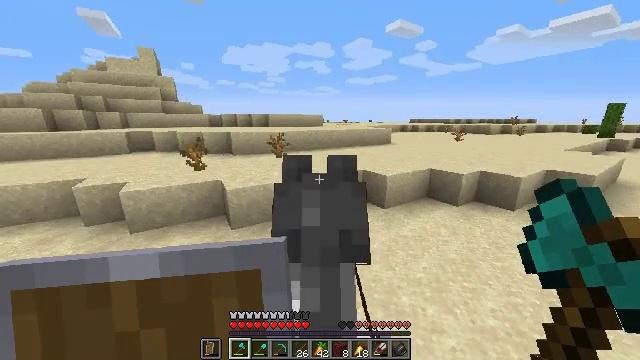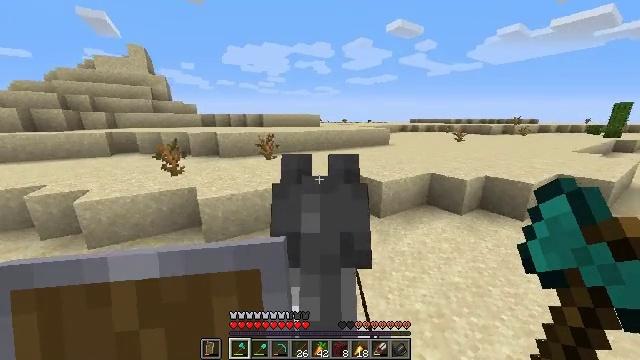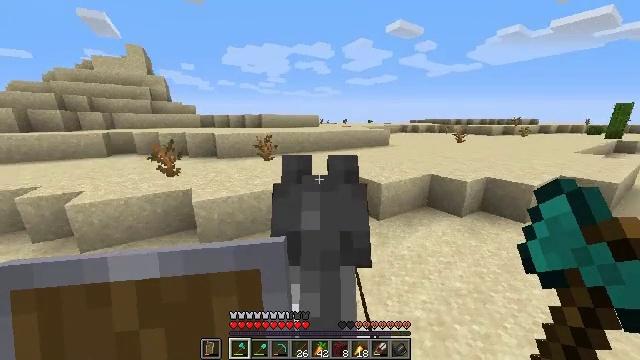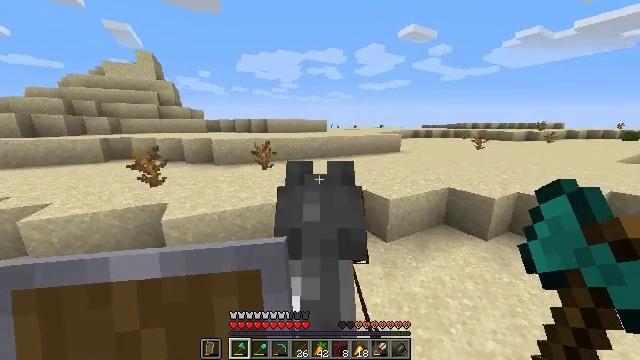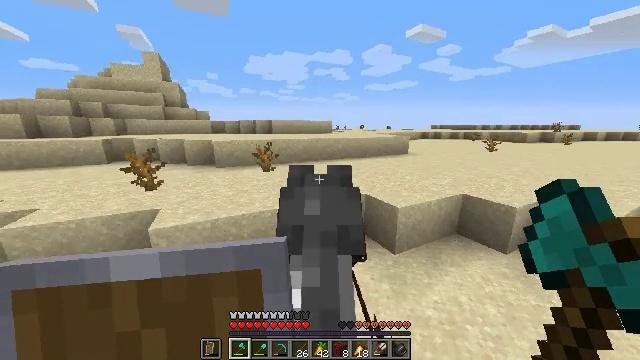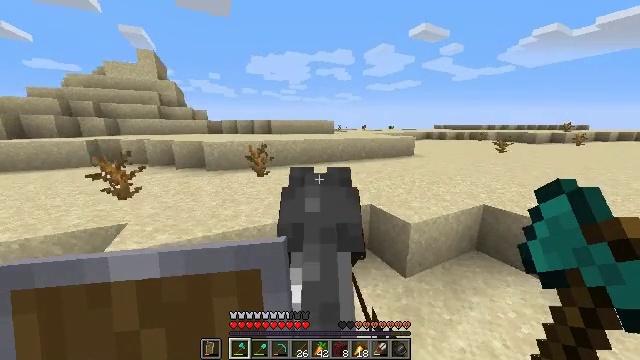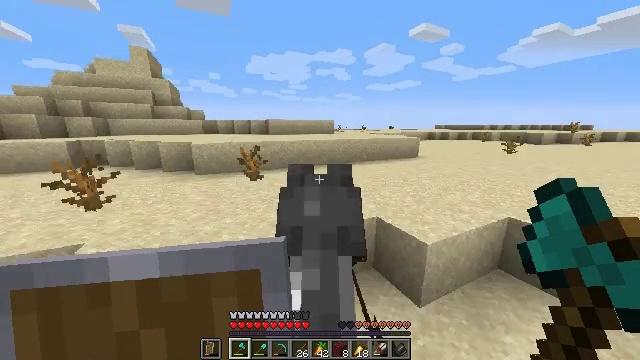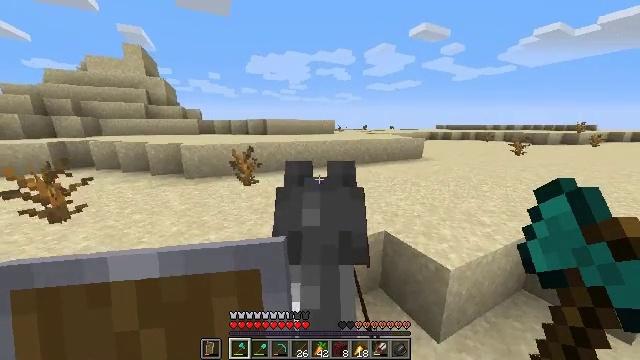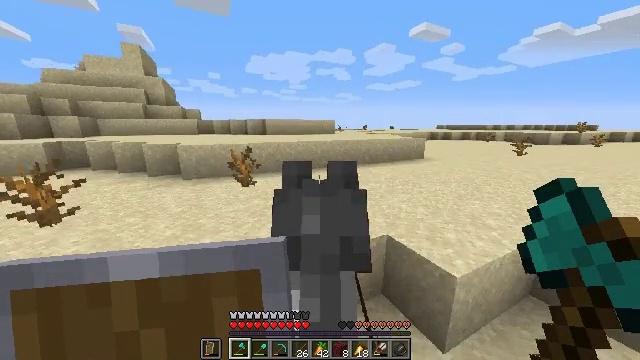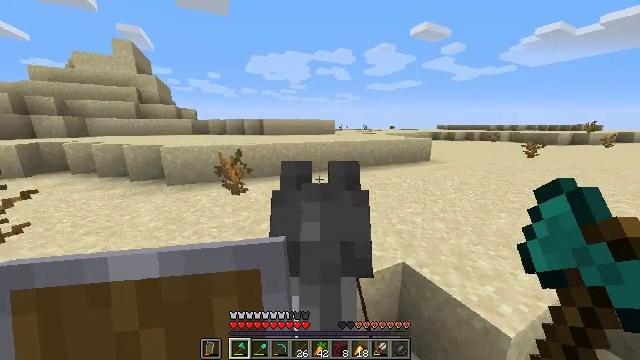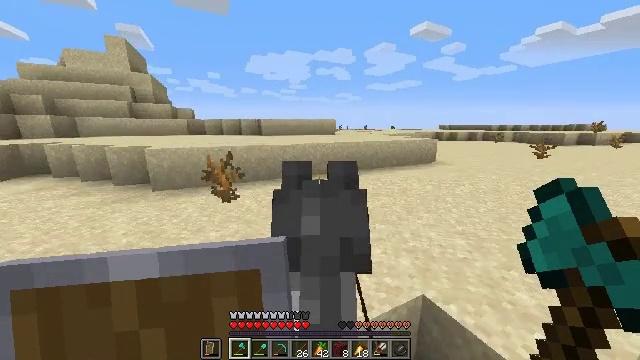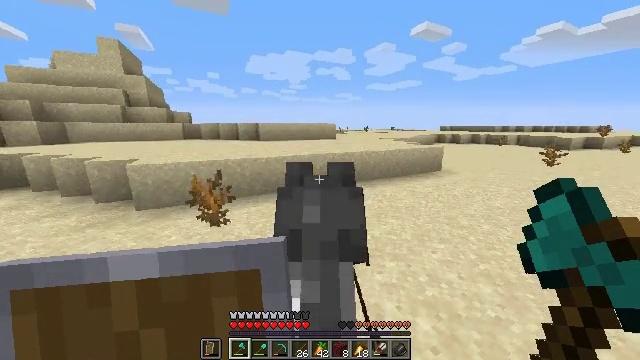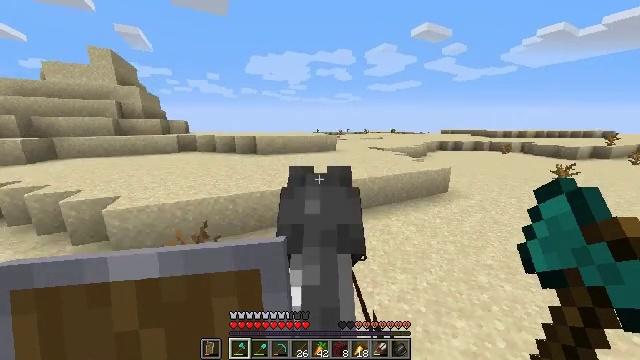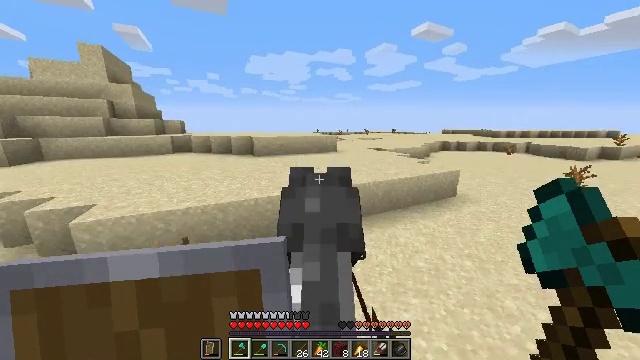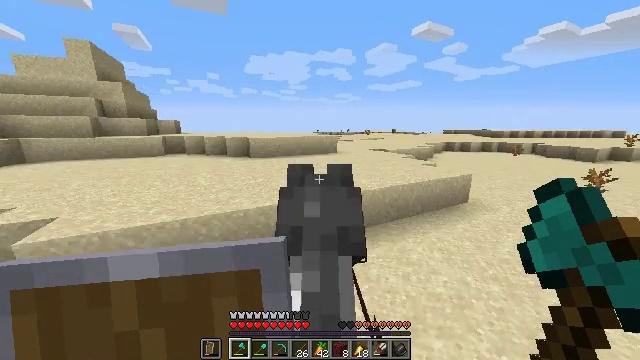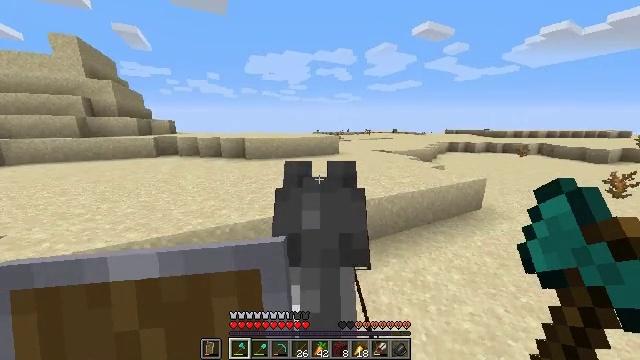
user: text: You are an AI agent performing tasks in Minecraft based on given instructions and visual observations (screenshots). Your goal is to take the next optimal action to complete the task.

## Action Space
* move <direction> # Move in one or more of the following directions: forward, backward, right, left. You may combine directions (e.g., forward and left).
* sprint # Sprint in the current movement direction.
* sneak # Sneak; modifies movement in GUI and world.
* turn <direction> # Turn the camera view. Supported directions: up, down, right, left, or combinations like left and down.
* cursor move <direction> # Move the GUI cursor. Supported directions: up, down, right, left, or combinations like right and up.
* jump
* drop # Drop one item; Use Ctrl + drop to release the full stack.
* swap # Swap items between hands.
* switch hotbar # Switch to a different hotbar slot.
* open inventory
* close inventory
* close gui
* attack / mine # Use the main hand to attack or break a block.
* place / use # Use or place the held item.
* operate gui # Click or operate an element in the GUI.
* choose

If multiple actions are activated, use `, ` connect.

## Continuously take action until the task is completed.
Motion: motion action
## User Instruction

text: Gather sand from the desert.
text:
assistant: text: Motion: move forward and move right, sprint
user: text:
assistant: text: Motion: move forward, sprint
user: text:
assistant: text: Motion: move forward, sprint, turn left and up
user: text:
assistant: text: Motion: move forward, sprint
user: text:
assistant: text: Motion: move forward, sprint
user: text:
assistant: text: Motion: move forward, sprint
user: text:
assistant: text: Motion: move forward, sprint
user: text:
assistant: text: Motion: move forward, sprint
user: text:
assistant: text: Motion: move forward, sprint
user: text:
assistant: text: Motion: move forward, sprint
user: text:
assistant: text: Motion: move forward, sprint
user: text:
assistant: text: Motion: move forward, sprint
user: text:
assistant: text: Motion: move forward, sprint
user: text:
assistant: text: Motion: move forward, sprint
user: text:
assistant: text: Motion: move forward, sprint
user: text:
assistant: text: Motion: move forward, sprint
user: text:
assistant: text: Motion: move forward, sprint
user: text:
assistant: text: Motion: move forward, sprint
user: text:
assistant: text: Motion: move forward, sprint
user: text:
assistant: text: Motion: move forward, sprint
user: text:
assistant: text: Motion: move forward, sprint
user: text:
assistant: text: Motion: move forward, sprint
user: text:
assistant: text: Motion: move forward, sprint
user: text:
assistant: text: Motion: move forward, sprint
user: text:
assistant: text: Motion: move forward, sprint
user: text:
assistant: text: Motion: move forward, sprint
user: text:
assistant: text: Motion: move forward, sprint
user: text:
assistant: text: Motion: move forward, sprint
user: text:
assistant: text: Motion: move forward, sprint
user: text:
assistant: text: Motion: move forward, sprint